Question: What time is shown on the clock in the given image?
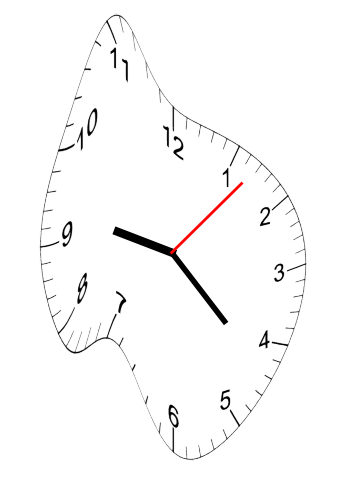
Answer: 09:22:07